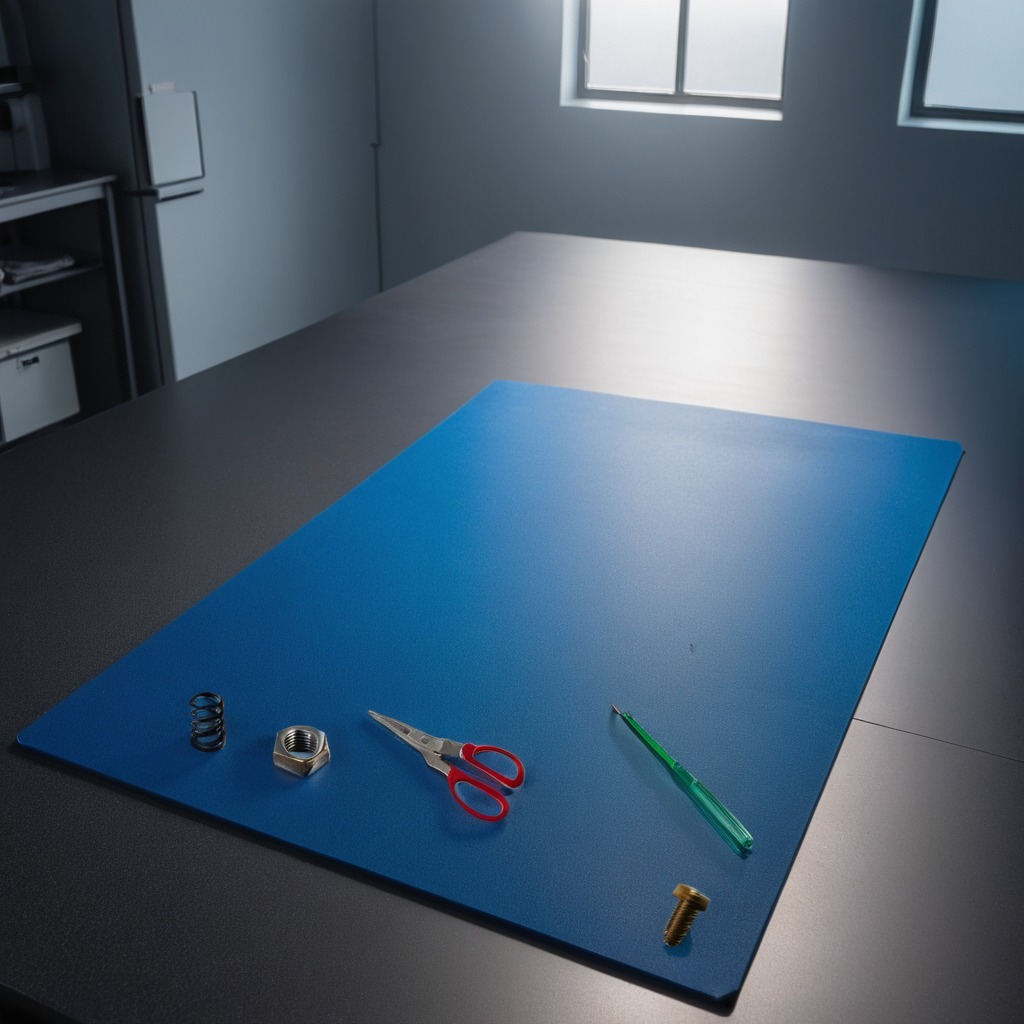
A metal machine screw, a coiled metal spring, a screwdriver, a metal nut, and a pair of scissors are lying on the clean granite tabletop.